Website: lowes
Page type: address-validator
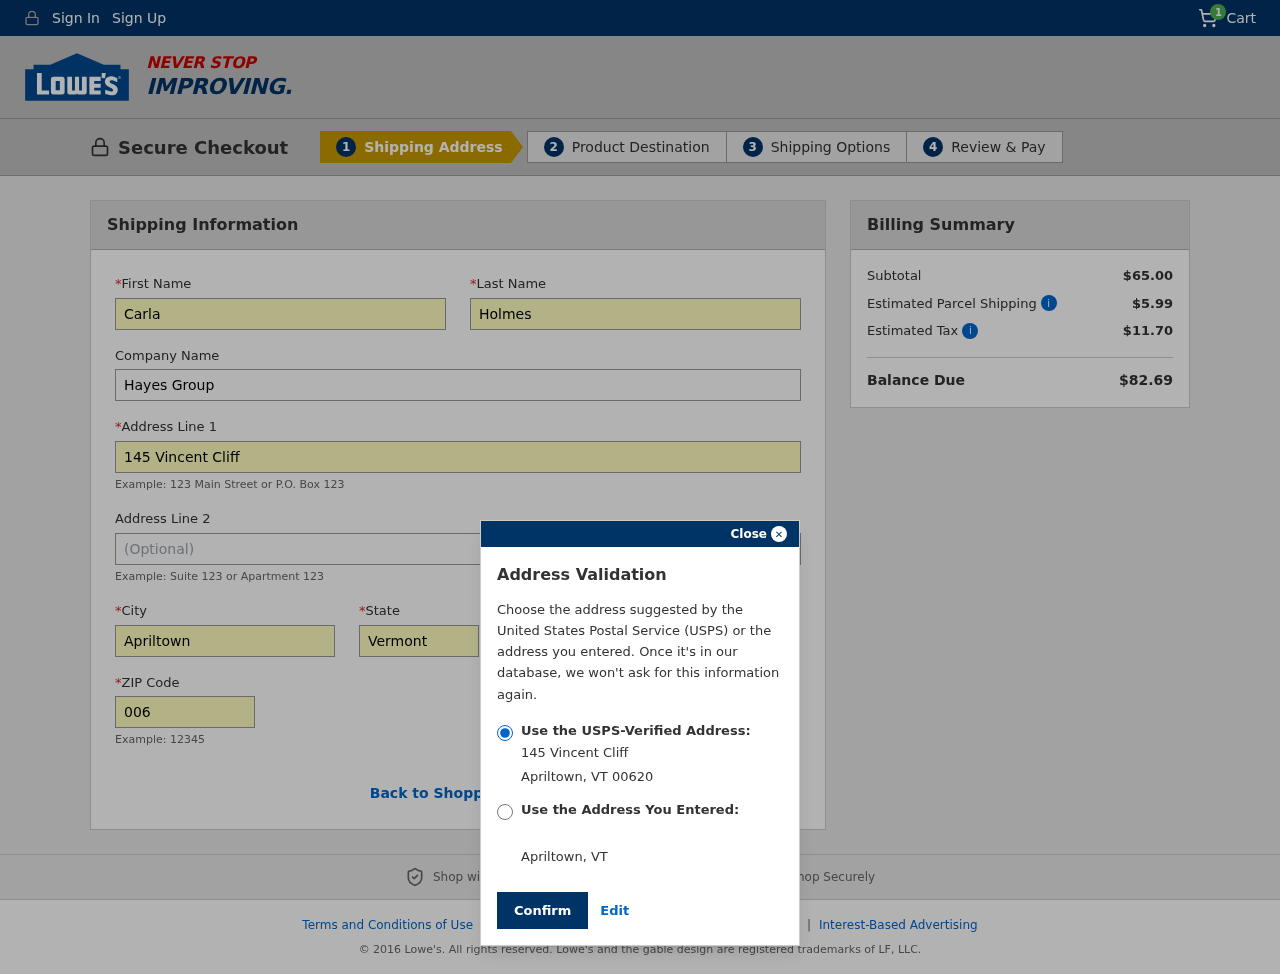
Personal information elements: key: PII_CITY
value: Apriltown
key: PII_COMPANY
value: Hayes Group
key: PII_FIRSTNAME
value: Carla
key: PII_LASTNAME
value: Holmes
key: PII_POSTCODE
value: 00620
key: PII_STATE
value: Vermont
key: PII_STATE_ABBR
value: VT
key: PII_STREET
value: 145 Vincent Cliff
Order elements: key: ORDER_NUM_ITEMS
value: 1
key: ORDER_SUBTOTAL
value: $65.00
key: ORDER_SHIPPING_COST
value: $5.99
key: ORDER_TAX
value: $11.70
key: ORDER_TOTAL
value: $82.69